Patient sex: M
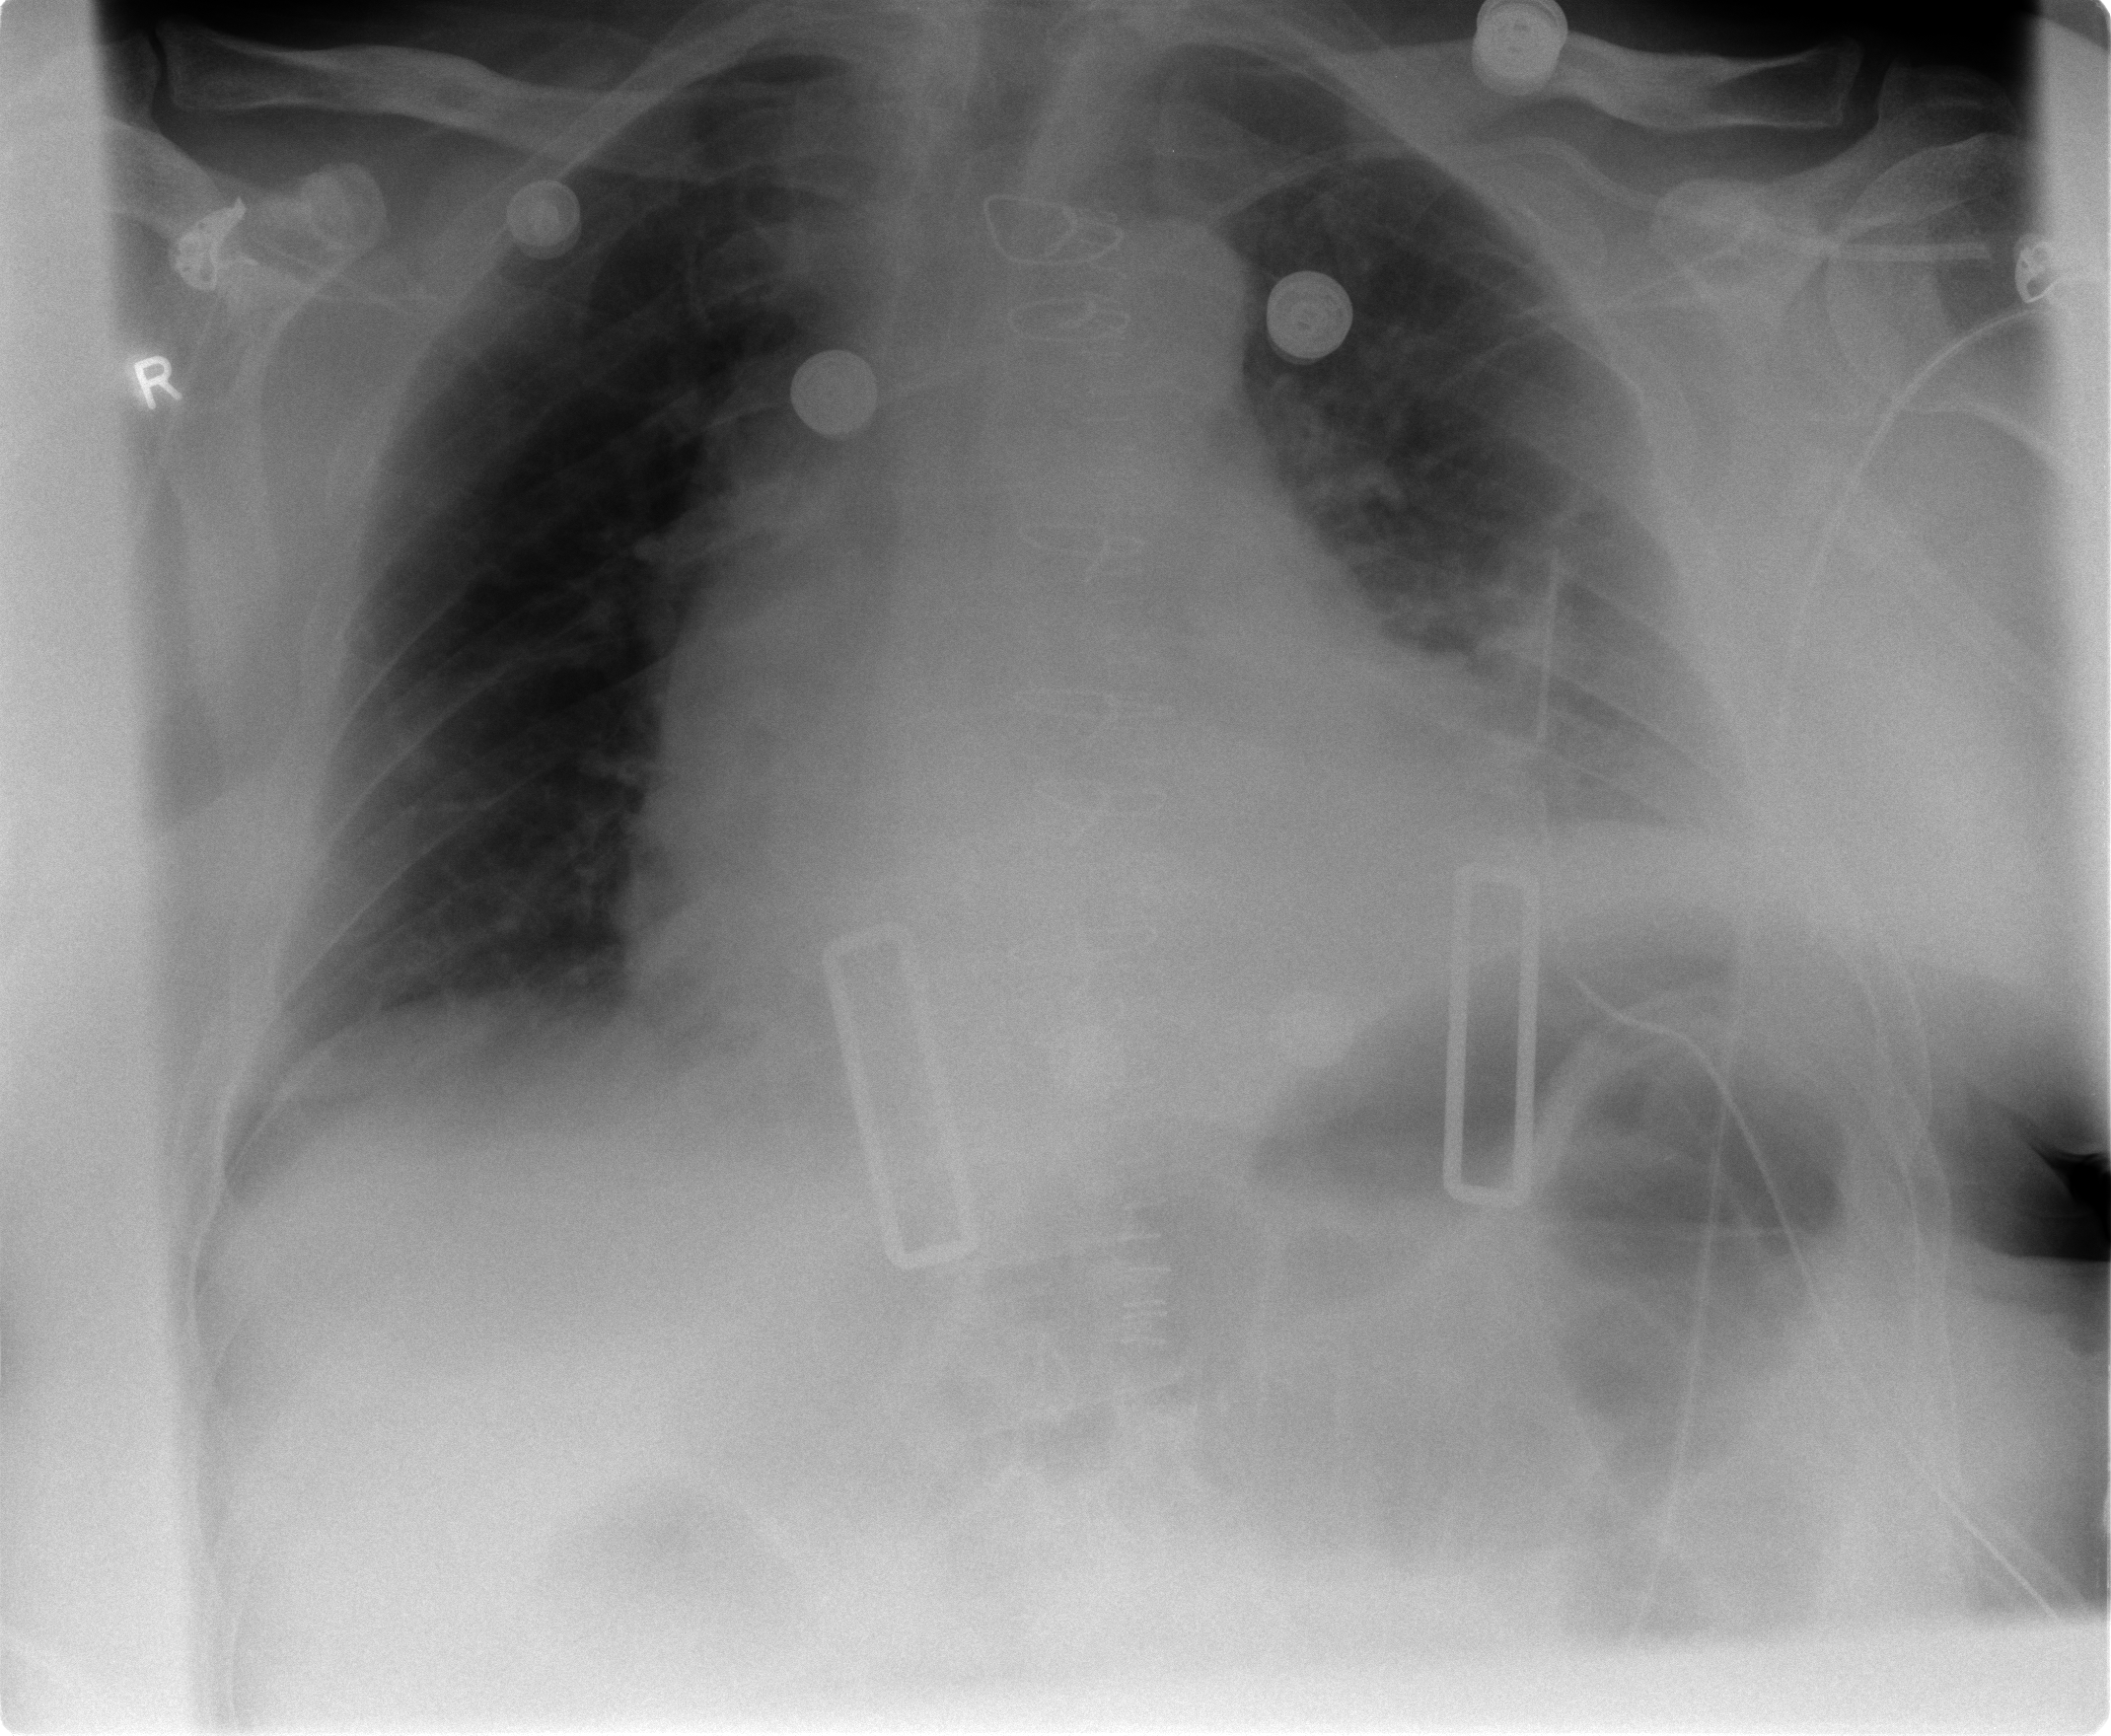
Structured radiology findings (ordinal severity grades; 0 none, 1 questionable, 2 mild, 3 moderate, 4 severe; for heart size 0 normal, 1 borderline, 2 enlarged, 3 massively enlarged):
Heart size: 2
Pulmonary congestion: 2
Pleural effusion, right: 2
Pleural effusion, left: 3
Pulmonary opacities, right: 0
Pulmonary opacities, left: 3
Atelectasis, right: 2
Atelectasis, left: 3